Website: apple
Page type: delivery-shipping
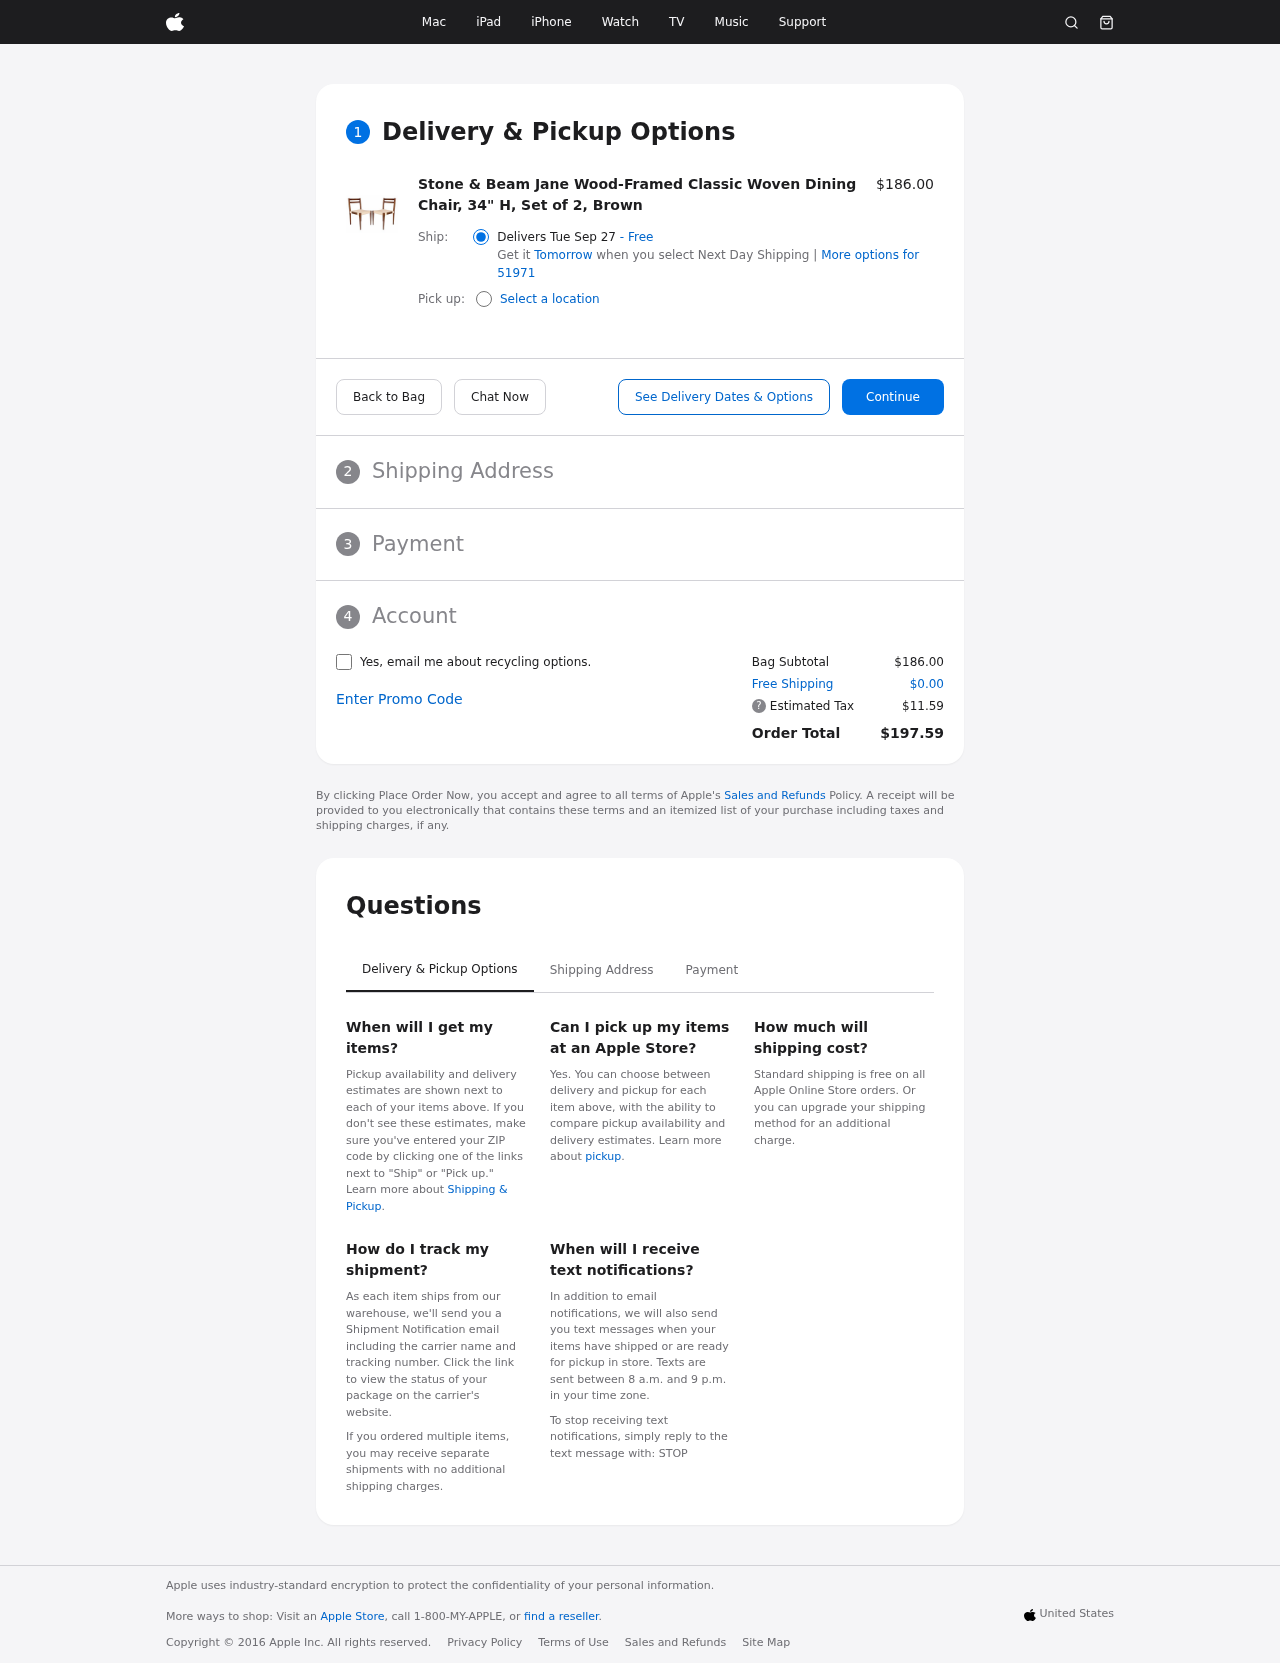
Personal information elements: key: PII_POSTCODE
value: More options for 51971
Product elements: key: PRODUCT1_NAME
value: Stone & Beam Jane Wood-Framed Classic Woven Dining Chair, 34" H, Set of 2, Brown
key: PRODUCT1_PRICE
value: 186
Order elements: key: ORDER_DELIVERY_DATE
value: Delivers Tue Sep 27
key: ORDER_SUBTOTAL
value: $186.00
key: ORDER_SHIPPING_COST
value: $0.00
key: ORDER_TAX
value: $11.59
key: ORDER_TOTAL
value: $197.59